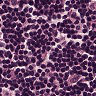
Metastatic tissue present: no